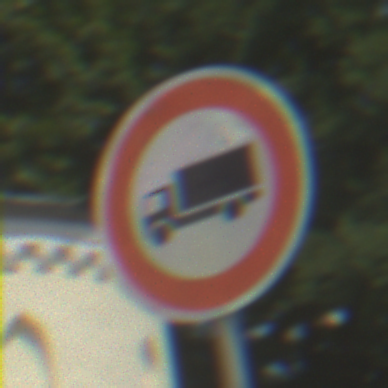
Verkehrszeichen: VerbotFuerKraftfahrzeugeUeberDreiKommaFuenfTonnen
Umgebung: Outdoor, Suburban
Tageszeit: Midday
Wetter: PartlyCloudy
Licht: Natural
Jahreszeit: NotSpecified
Kontrast: HighContrast